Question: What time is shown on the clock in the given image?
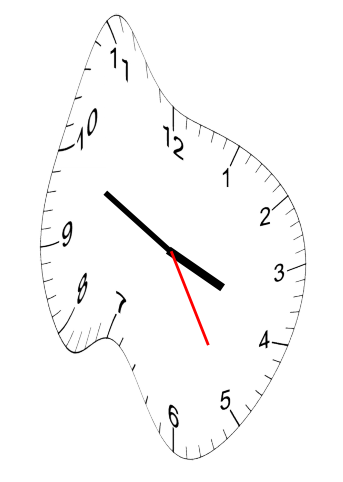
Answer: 03:49:25